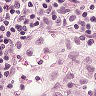
Metastatic tissue present: no